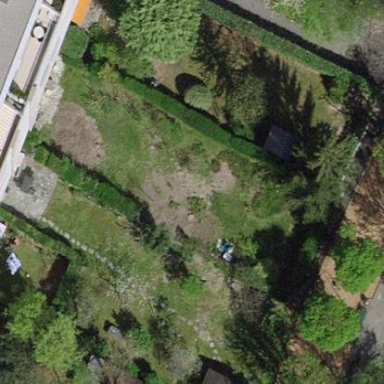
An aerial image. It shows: Garden surrounded by fence.